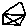
Label: house